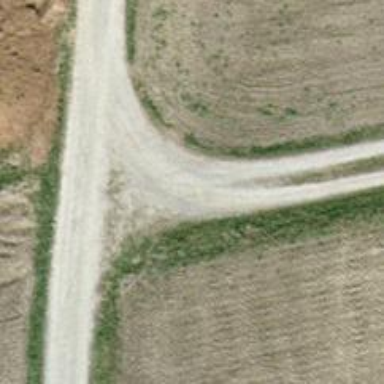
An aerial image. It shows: Pebblestone track with grade2 quality.